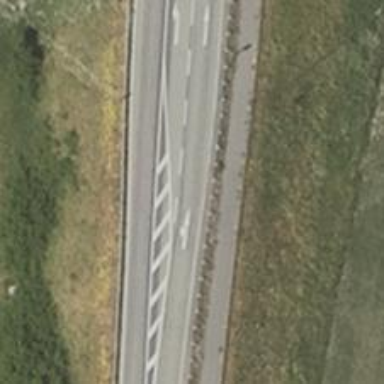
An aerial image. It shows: Secondary road with asphalt surface.